Question: I have the current balance for each account and I need to subtract the netamount for transactions to create the previous month's end balance for the past 24 months. Below is a sample dataset;
'''
create table txn_by_month (
memberid varchar(15)
,accountid varchar(15)
,effective_year varchar(4)
,effective_month varchar(2)
,balance money
,netamt money
,prev_mnthendbal money)
insert into txn_by_month values
(10001,111222333,2012,12,634.15,-500,1134.15)
,(10001,111222333,2012,11,NULL,-1436,NULL)
,(10001,111222333,2012,10,NULL,600,NULL)
,(10002,111333444,2012,12,1544.20,1650,-105.80)
,(10002,111333444,2012,11,NULL,1210,NULL)
,(10002,111333444,2012,10,NULL,-622,NULL)
,(10003,111456456,2012,01,125000,1200,123800)
,(10003,111456456,2011,12,NULL,1350,NULL)
,(10003,111456456,2011,11,NULL,-102,NULL)
'''
As you can see I already have a table of all the transactions for each month totaled up. I just need to calculate the previous month end balance on the first line and bring it down to the second, third line etc. I have been trying to use CTEs, but am not overly familiar with them and seem to be stuck at the moment. This is what I have;
'''
;
WITH CTEtest AS
(SELECT ROW_NUMBER() OVER (PARTITION BY memberid order by(accountid)) AS Sequence
,memberid
,accountid
,prev_mnthendbal
,netamt
FROM txn_by_month)
select c1.memberid
,c1.accountid
,c1.sequence
,c2.prev_mnthendbal as prev_mnthendbal
,c1.netamt,
COALESCE(c2.prev_mnthendbal, 0) - COALESCE(c1.netamt, 0) AS cur_mnthendbal
FROM CTEtest AS c1
LEFT OUTER JOIN CTEtest AS c2
ON c1.memberid = c2.memberid
and c1.accountid = c2.accountid
and c1.Sequence = c2.Sequence + 1
'''
This is working only for the sequence = 2. I know that my issue is that I need to bring my cur_mnthendbal value down into the next line, but I can't seem to wrap my head around how. Do I need another CTE?
Any help would be greatly appreciated!
EDIT: Maybe I need to explain it better.... If I have this;

The balance for line 2 would be the prev_mnthendbal from line 1 ($1,134.15). Then the prev_mnthendbal from line 2 would be the balance - netamt ($1,134.15 - (-$1,436) = $2,570.15). I have been trying to use CTEs, but I can't seem to figure out how to populate the balance field with the prev_mnthendbal from the previous line (since it isn't calculated until the balance is available). Maybe I can't use CTE? Do I need to use cursor?
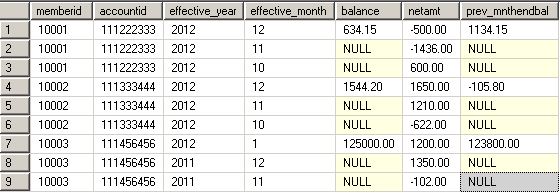
Answer: Turns out that I needed to combine a running total with the sequential CTE I was using to begin with.
'''
;
with CTEtest AS
(SELECT ROW_NUMBER() OVER (PARTITION BY memberid order by effective year, effective month desc) AS Sequence, *
FROM txn_by_month)
,test
as (select * , balance - netamt as running_sum from CTEtest where sequence = 1
union all
select t.*, t1.running_sum - t.netamt from CTEtest t inner join test t1
on t.memberid = t1.memberid and t.sequence = t1.Sequence+1 where t.sequence > 1)
select * from test
order by memberid, Sequence
'''
Hopefully this will help someone else in the future.